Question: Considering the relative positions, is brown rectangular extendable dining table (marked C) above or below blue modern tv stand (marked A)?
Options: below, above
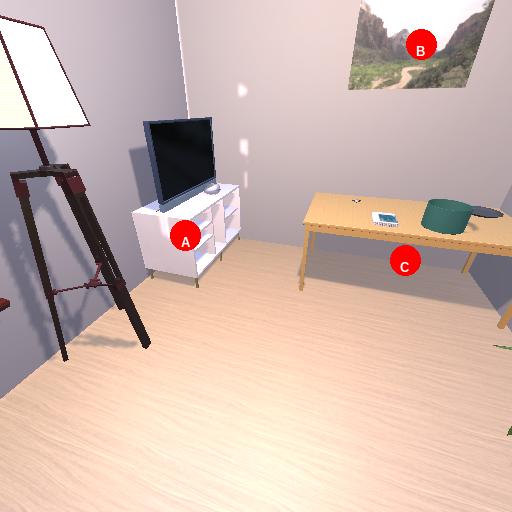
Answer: below